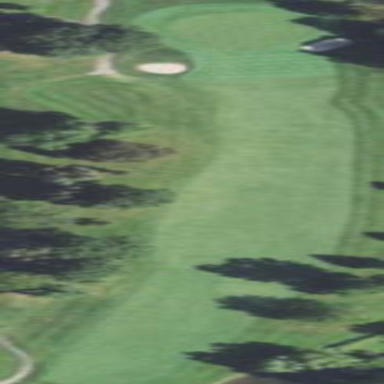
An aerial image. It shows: Grassy area designated as golf fairway.